Question: I have a simple query to the database
'''
$query = SELECT * FROM login WHERE > date_sub(now(), interval 5);
'''
I have also used the following statement but I get the same result
'''
$query = SELECT * FROM login WHERE last_seen > date_sub(now(), interval 5);
'''
I wish to retrieve everything from table login where the time is at an interval of 5 secs using 'date_sub(now() , interval 5)'
I have stored the DATETIME datatype in a column called last_seen within table login

My desired outcome is see some result such as
RESULT expectations -> Tom 2020-05-07 17:40:48
My Error
> syntax error, unexpected 'login' (T_STRING) in /var/www/html/website/action/action_online.php on line 14
My code
'''
$query = SELECT * FROM 'login' WHERE > date_sub(now(), interval 5);
$select_stmt_type->close();
$statement = $conn->prepare($query);
$statement->execute();
$result = $statement->fetchAll();
'''
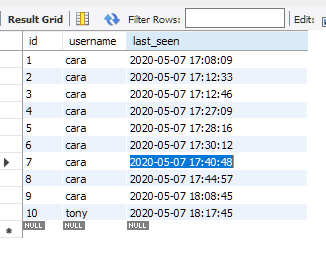
Answer: # 1)
Your SQL query needs to be wrapped in quotes and treated as a <URL>.
'''
$query = "SELECT * FROM login WHERE > date_sub(now(), interval 5)";
'''
# 2)
You can read the MySQL Manaul Pages about the correct syntax to use for your <URL>.
# 3)
You appear to have a syntax error on of your code, where you have not referenced the column name you're comparing against the 'date_sub' function.
# 4)
Use the correct quotes. SQL column and table names are wrapped in "backticks" single or double quotes. Single quotes are for string literals in SQL. For example, the table and column names in the code below is now encased in backticks.
# Bringing this all together:
'''
$query = "SELECT * FROM 'login' WHERE 'last_seen' > date_sub(now(), INTERVAL 5 SECOND)";
$statement = $conn->prepare($query);
$statement->execute();
$result = $statement->fetchAll();
'''
# Bonus:
Because your query does not contain any variable placeholders you can simply do a <URL> rather than a '->prepare' call.
'''
$result = $conn->query("SELECT * FROM 'login' WHERE 'last_seen' > date_sub(now(), INTERVAL 5 SECOND)")
foreach ($result as $row){
print_r($row); //output's each row returned by the SQL
}
'''